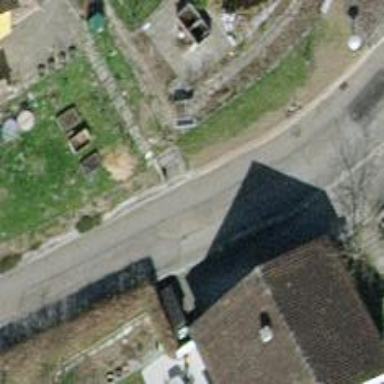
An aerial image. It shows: Asphalt road in residential area.